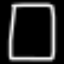
Label: square